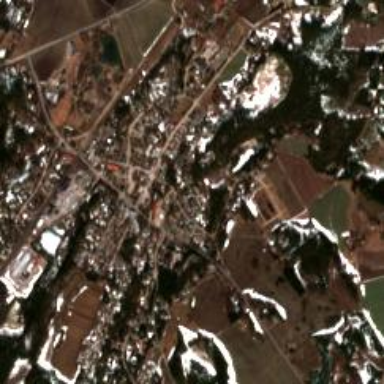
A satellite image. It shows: Town.